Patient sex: M
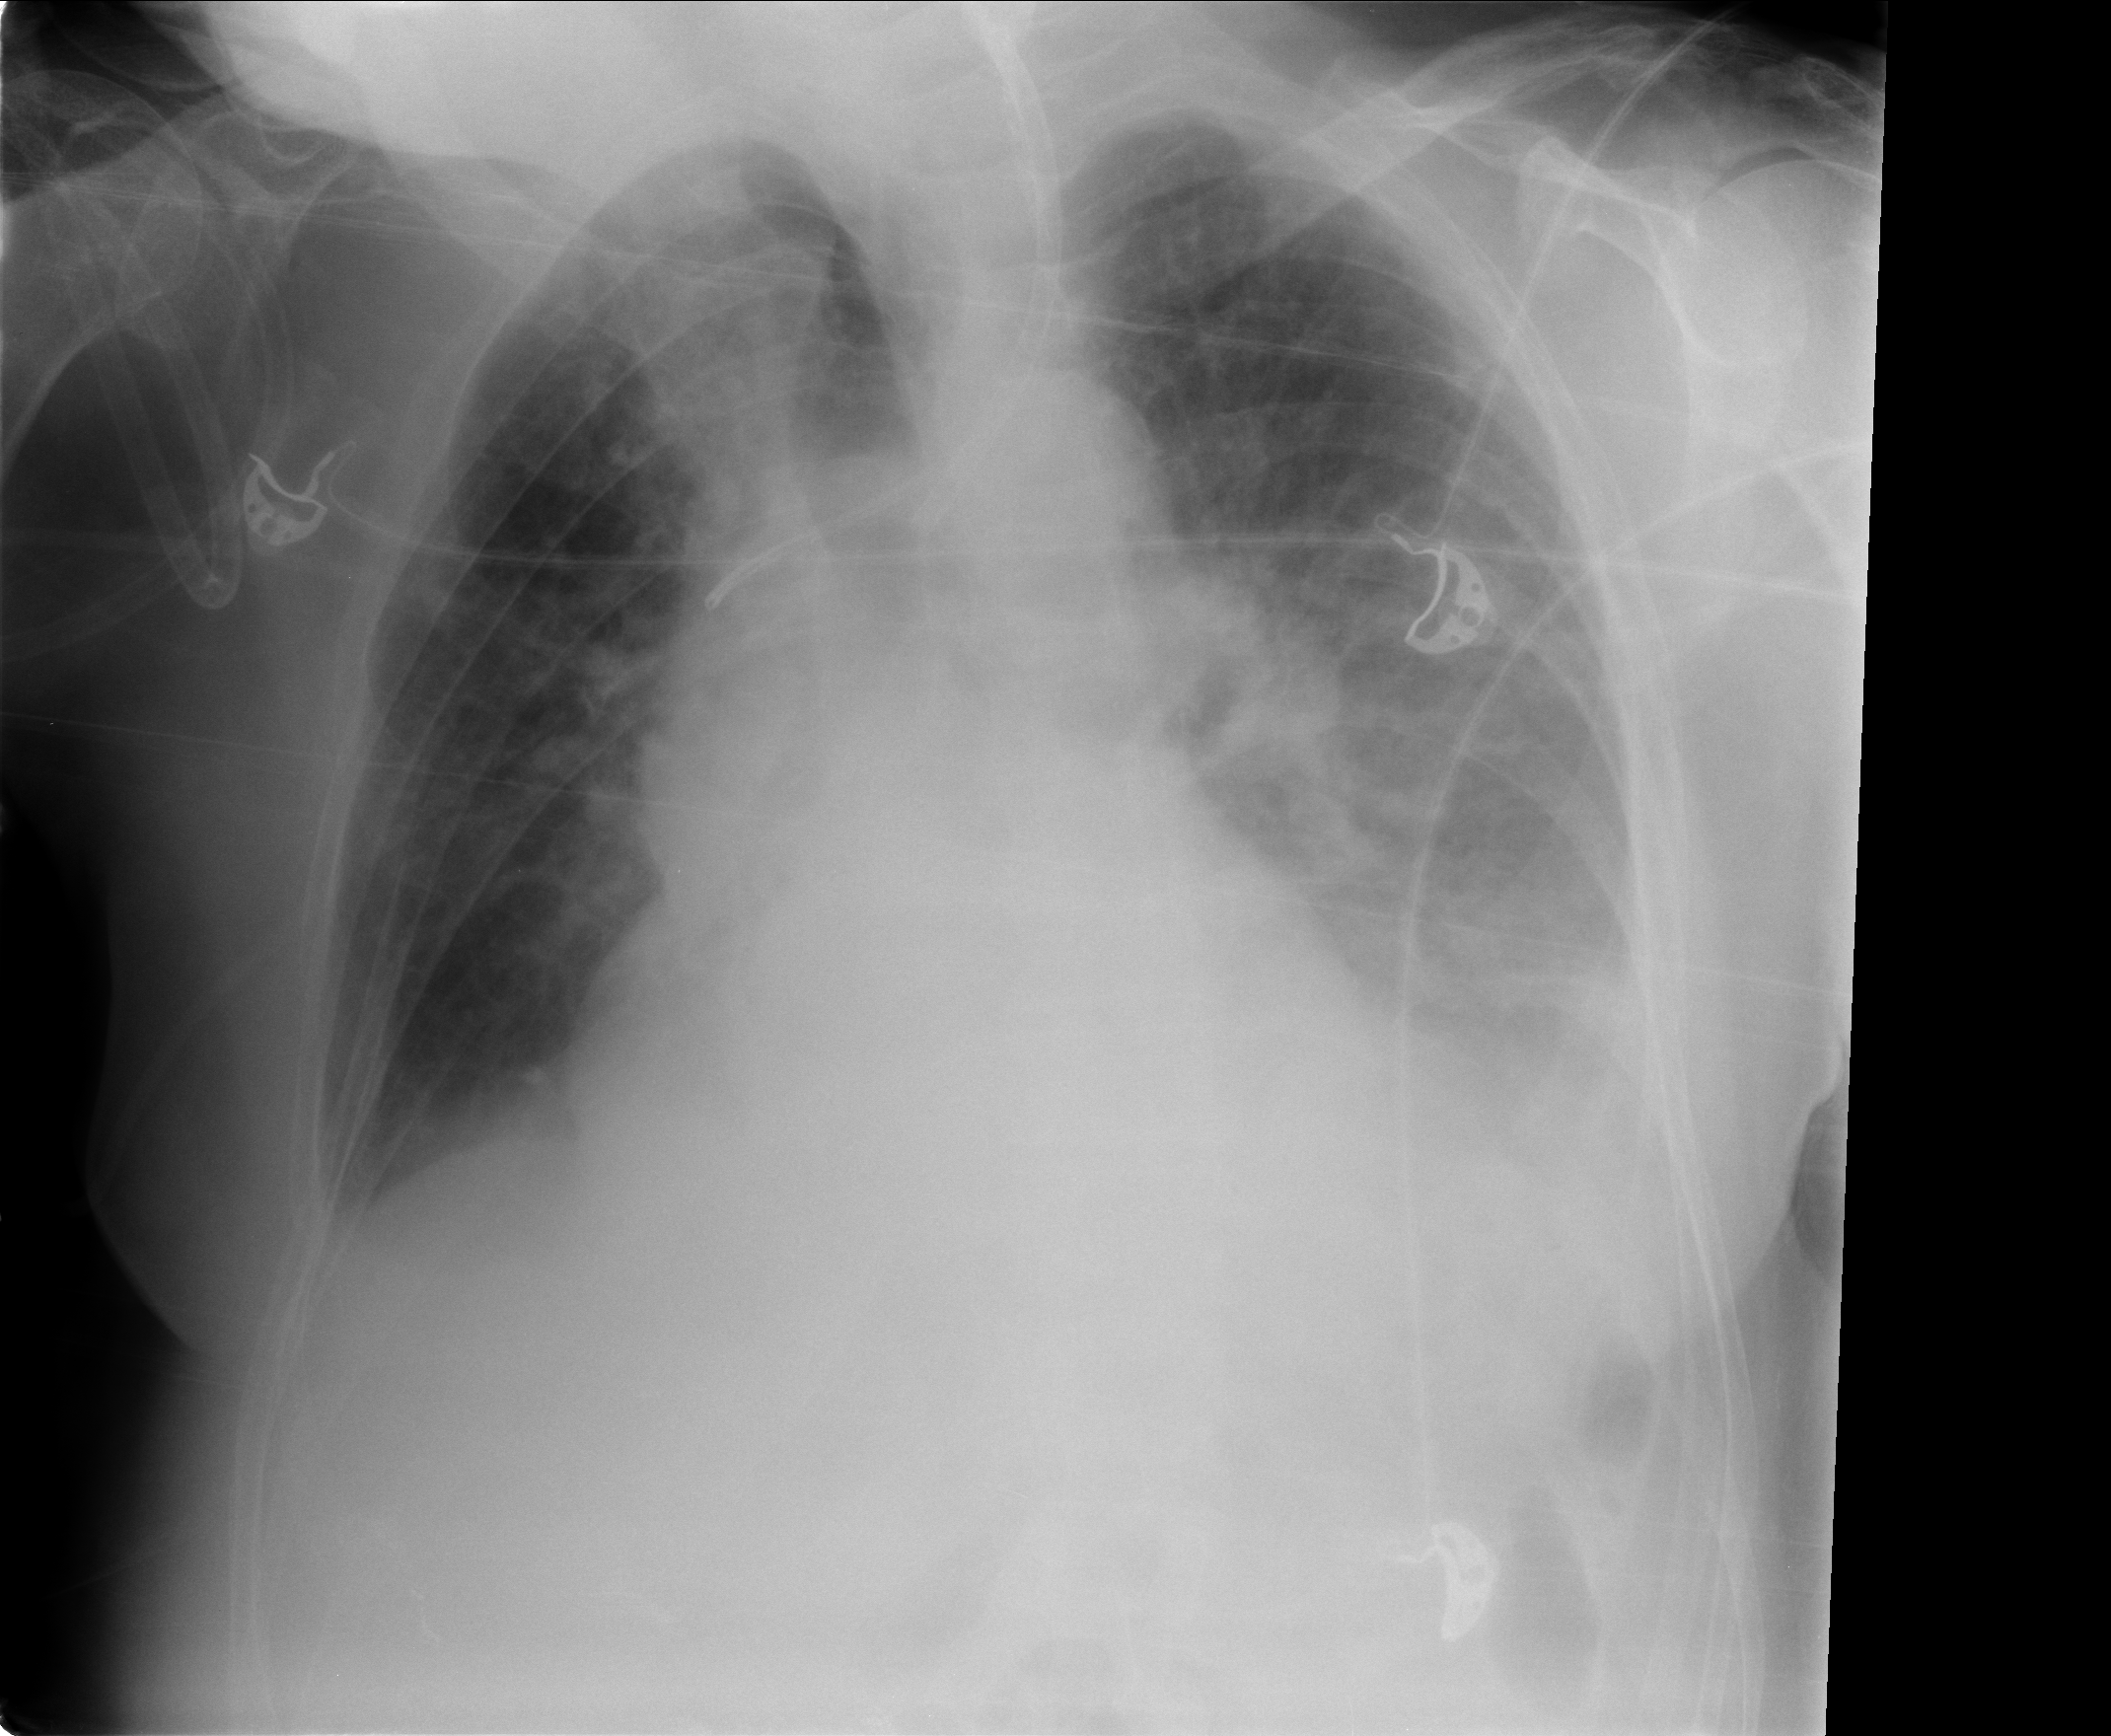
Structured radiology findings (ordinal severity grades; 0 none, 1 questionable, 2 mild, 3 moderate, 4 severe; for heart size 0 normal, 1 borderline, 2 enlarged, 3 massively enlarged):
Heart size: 1
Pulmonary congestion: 1
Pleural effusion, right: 1
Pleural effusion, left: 3
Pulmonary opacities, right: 0
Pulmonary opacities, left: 2
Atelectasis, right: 2
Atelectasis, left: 3